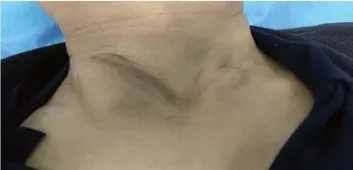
Images of patient and subcutaneous nodules. (A) Multiple subcutaneous soft tissue nodules of metastatic follicular thyroid carcinoma on the anterior neck.
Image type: medical_photograph (skin_photograph)